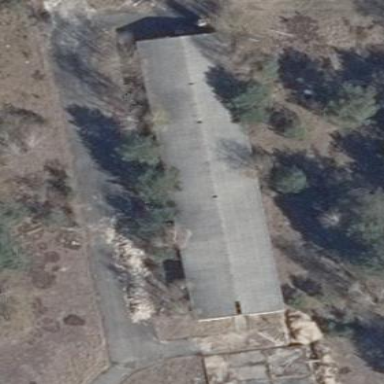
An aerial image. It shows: Ruins of building.